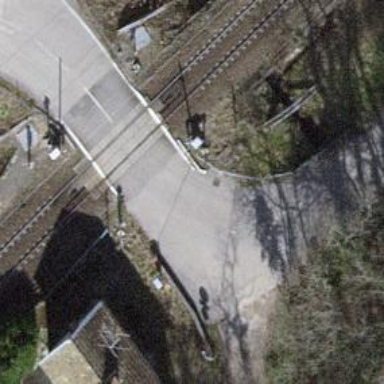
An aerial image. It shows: Railway level crossing.